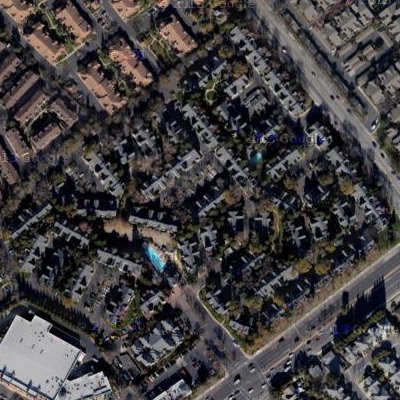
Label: Resident